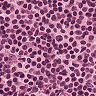
Metastatic tissue present: no